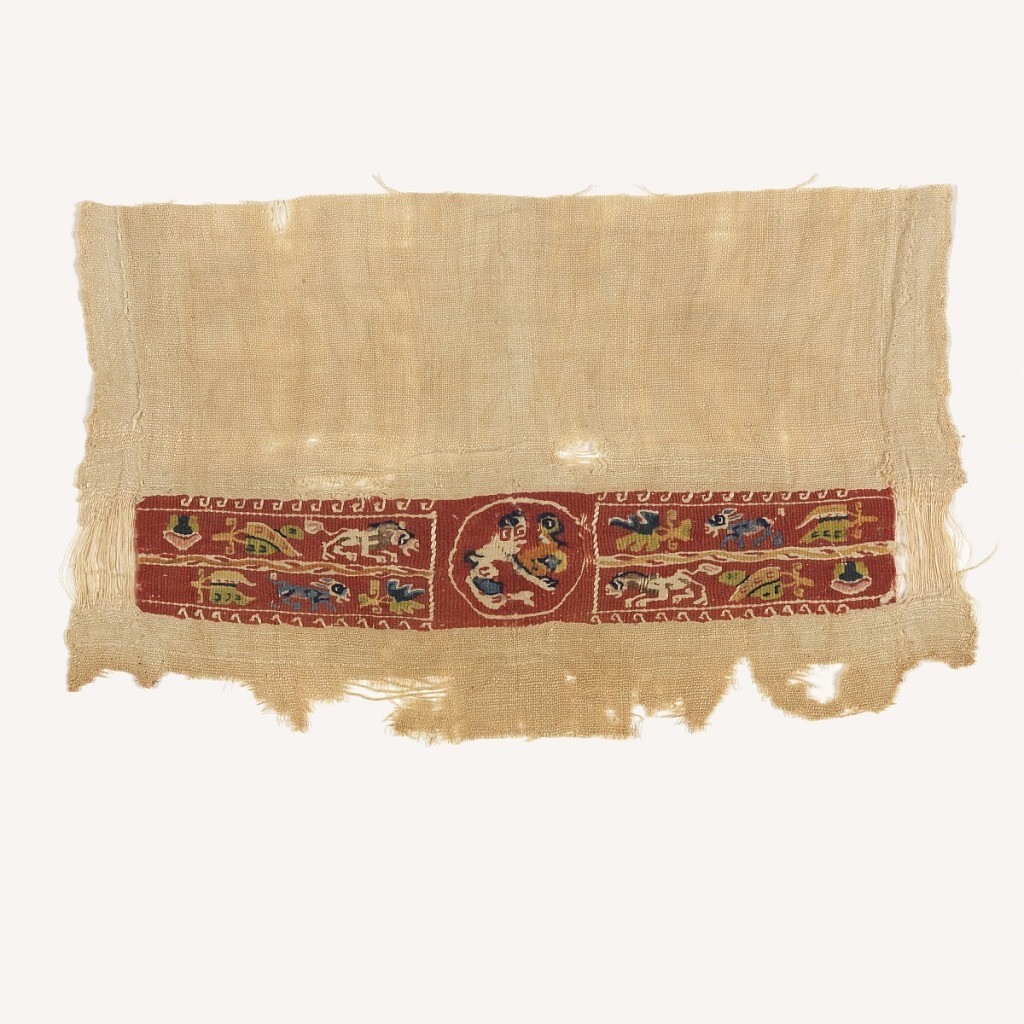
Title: Fragment
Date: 5th–6th century
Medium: linen, wool Technique: tapestry
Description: Linen plain weave containing a complete Coptic tapestry band in very good condition. In center a little soumak is within a white circle with a white animal and human (?) figure. To the left and right are areas divided into two horizontal registers; upper left same as lower right except direction is reversed; same true of lower left and upper right. One register containes flower or bud leaf, lion; the other leaf, donkey, two half-palmetto leaves together. Ground throughout bright red with edging of both sides in areas of registers white angular half-spirals.